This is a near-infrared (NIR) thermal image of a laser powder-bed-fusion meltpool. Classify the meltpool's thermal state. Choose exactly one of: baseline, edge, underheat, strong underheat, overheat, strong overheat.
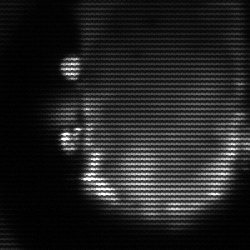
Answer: baseline